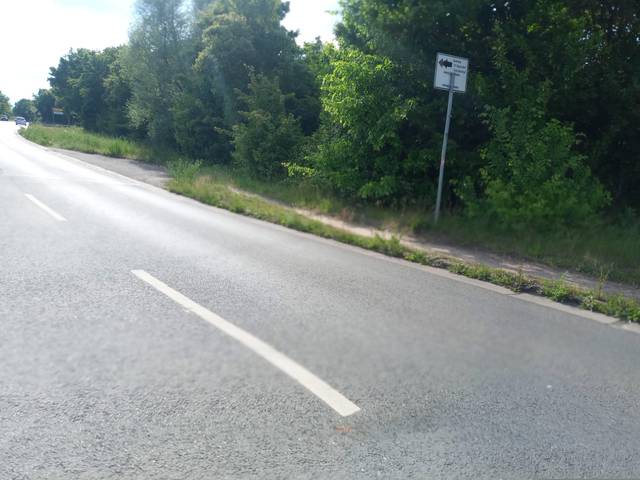
Region: Germany
Coordinates: 51.466, 11.918